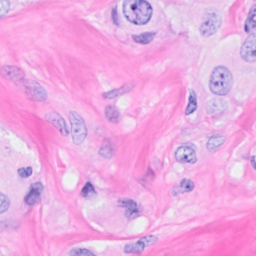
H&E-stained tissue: Breast